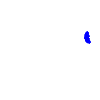
Particle: pion